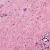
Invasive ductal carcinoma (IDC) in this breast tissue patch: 1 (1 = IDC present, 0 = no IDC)